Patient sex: M
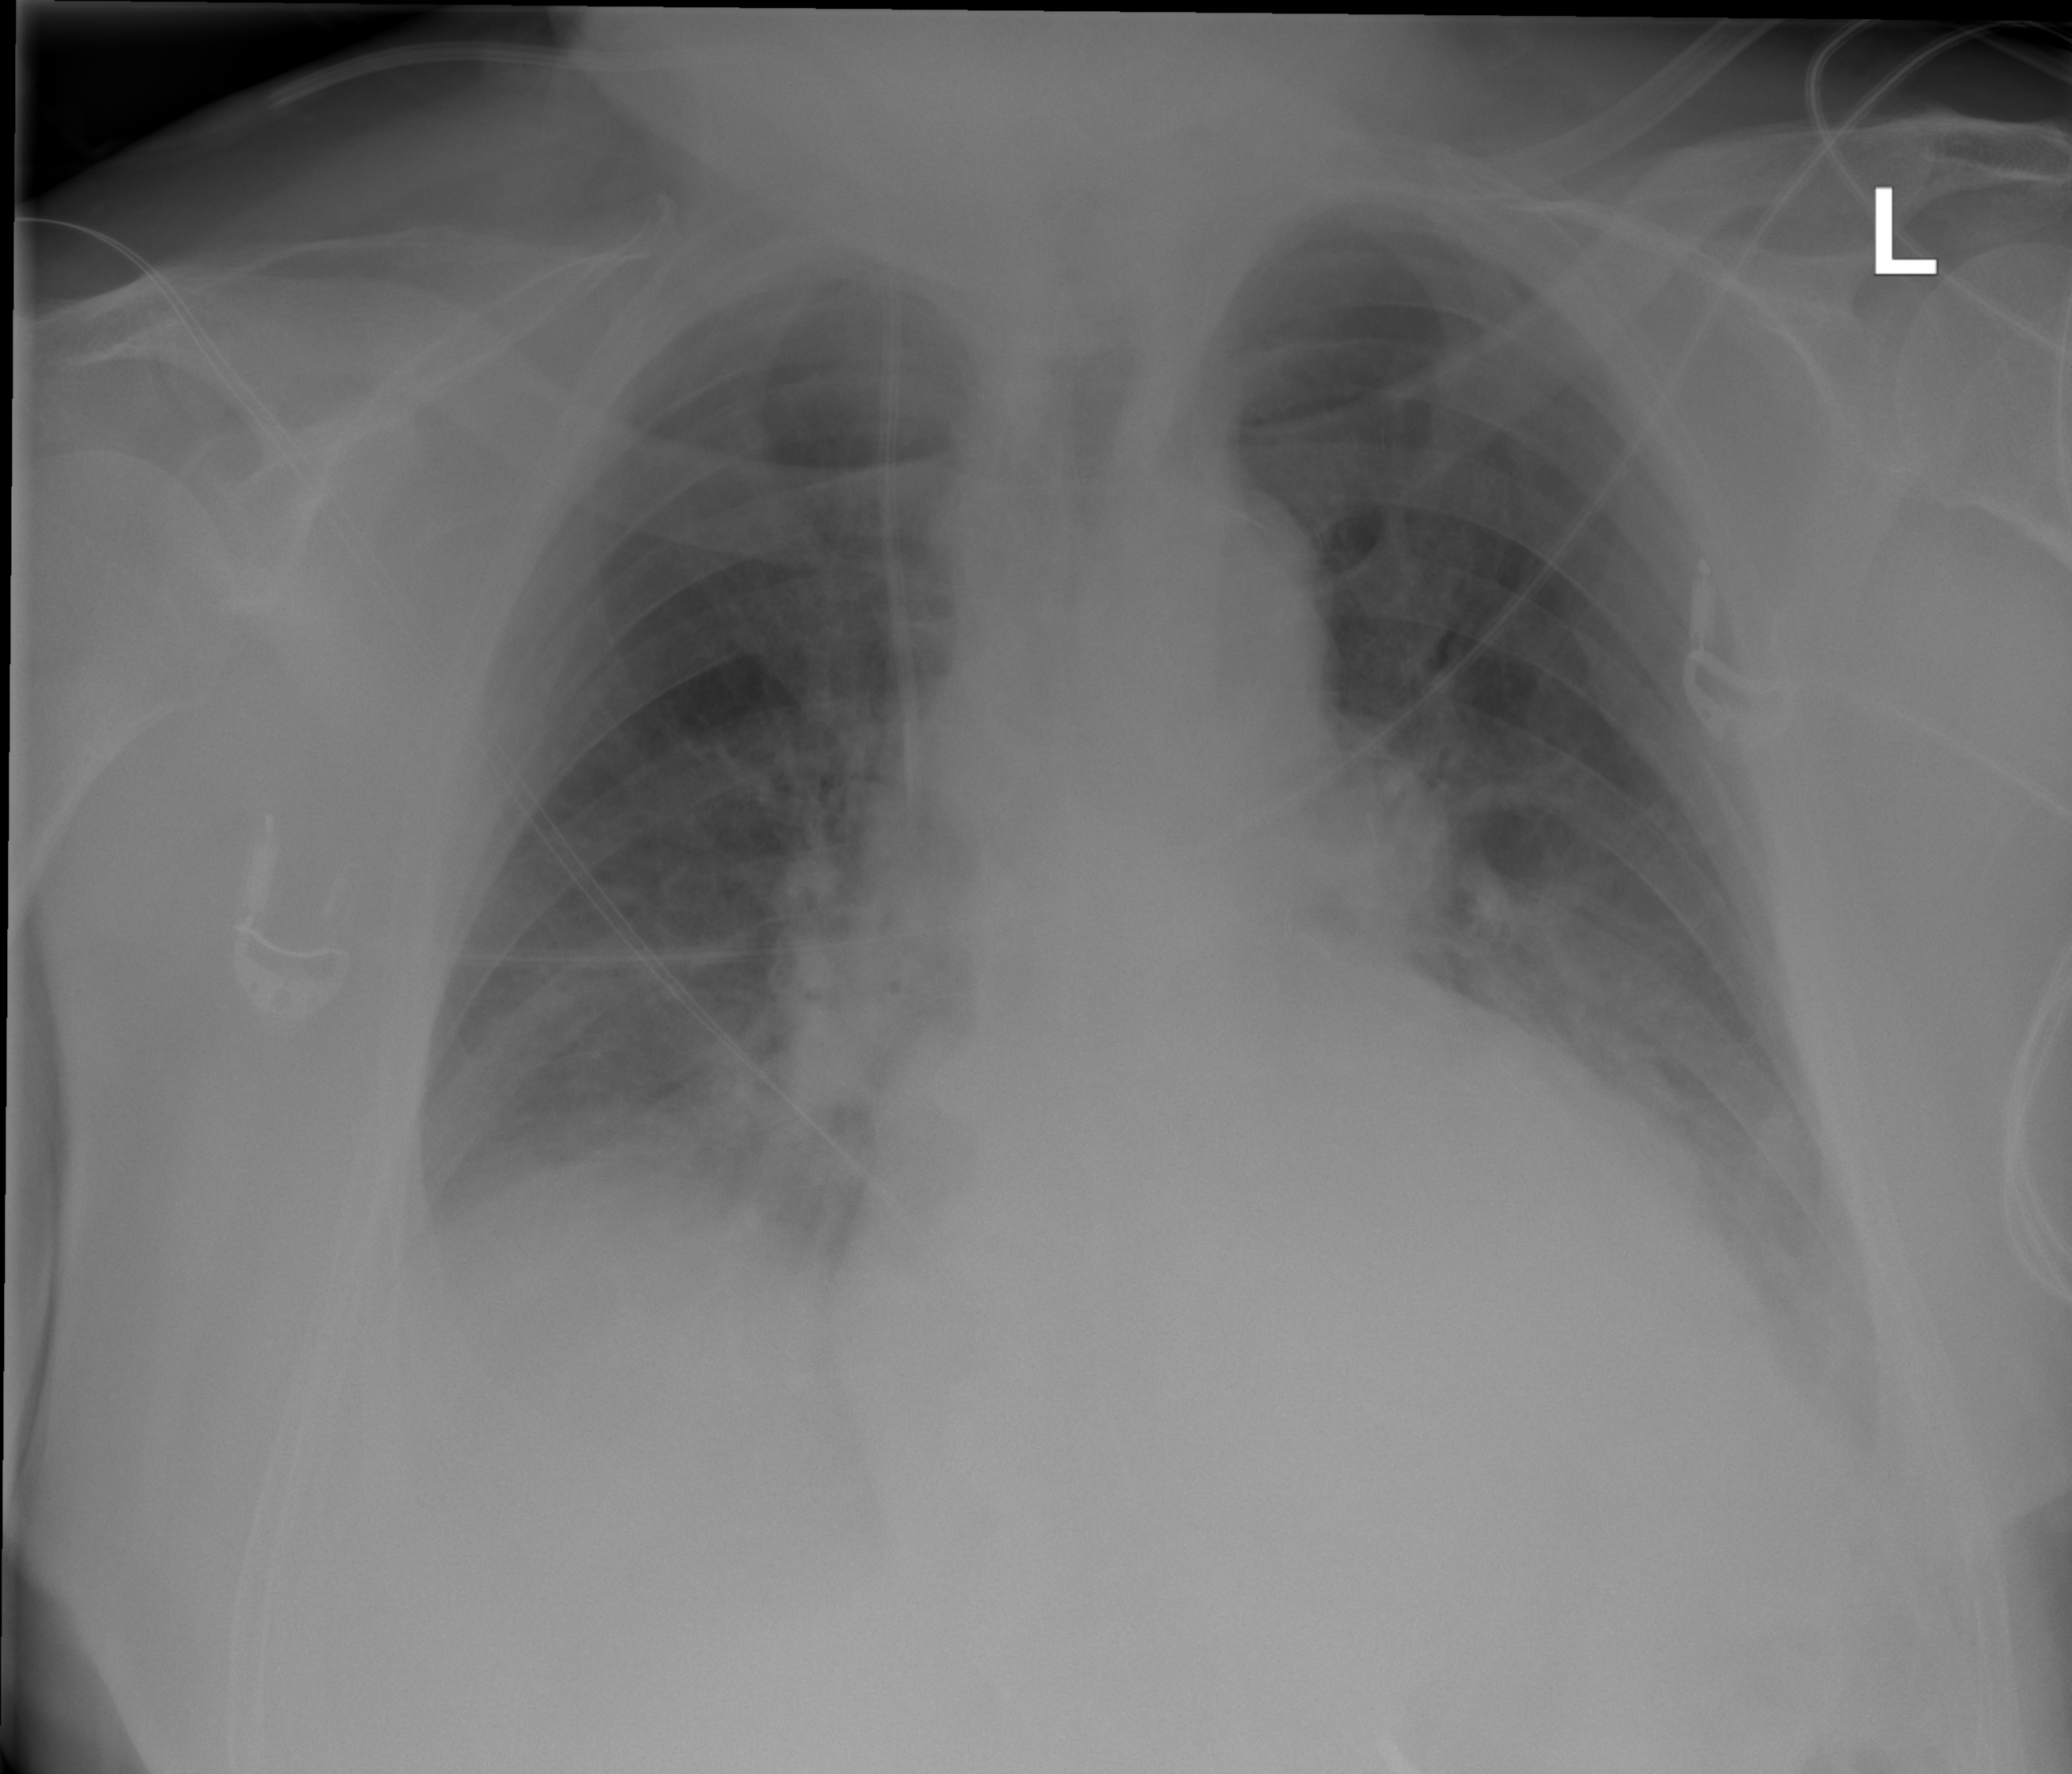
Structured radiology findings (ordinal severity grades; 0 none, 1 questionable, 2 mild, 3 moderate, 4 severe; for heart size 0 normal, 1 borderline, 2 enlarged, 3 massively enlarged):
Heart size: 1
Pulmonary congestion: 1
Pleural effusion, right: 0
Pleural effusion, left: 1
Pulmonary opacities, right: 0
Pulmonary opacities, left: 0
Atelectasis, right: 1
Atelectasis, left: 2